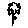
Label: flower